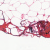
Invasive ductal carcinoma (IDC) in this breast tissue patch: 0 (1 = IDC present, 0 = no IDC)